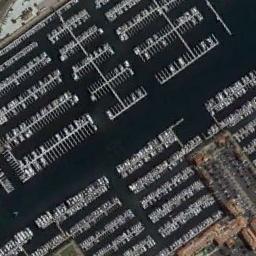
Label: harbor